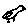
Label: bird